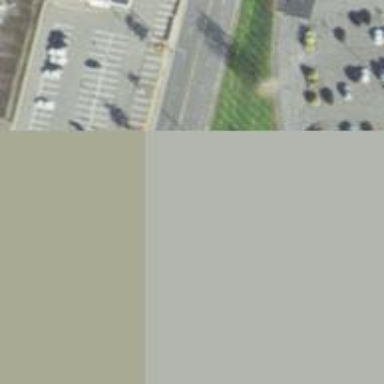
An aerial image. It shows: Zebra crossing on the road.